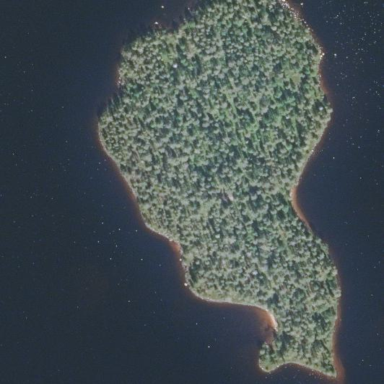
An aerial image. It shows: Islet.